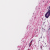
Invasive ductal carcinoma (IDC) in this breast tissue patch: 0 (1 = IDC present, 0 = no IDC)